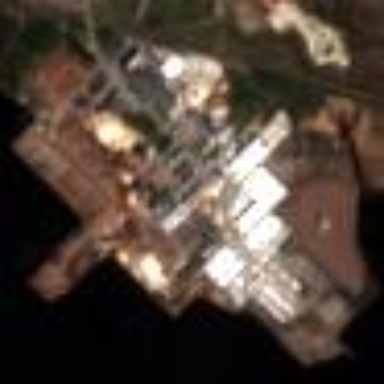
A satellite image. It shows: Industrial area with focus on wood processing.